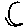
Label: moon